Aerial crown-view tile of a tropical tree (Barro Colorado Island, Panama), acquired 20250414:
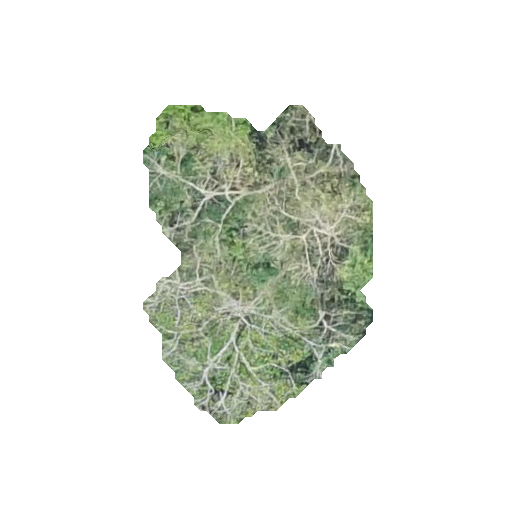
Species: Quararibea stenophylla
GBIF accepted scientific name: Quararibea stenophylla
Crown area: 82.516 m²